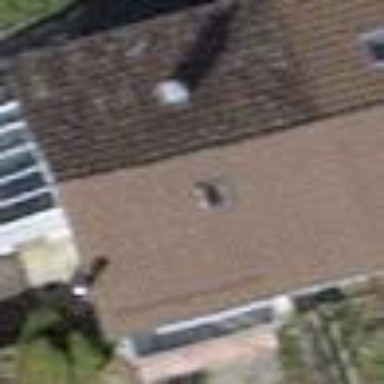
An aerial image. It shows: Semi-detached house with gabled roof.